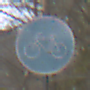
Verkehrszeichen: Radweg
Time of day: MorningAfternoon
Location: Outdoor (Nature)
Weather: PartlyCloudy
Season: NotSpecified
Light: Natural